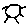
Label: sun